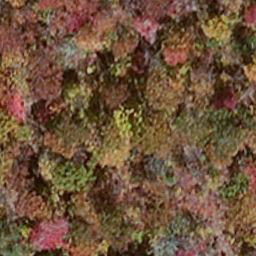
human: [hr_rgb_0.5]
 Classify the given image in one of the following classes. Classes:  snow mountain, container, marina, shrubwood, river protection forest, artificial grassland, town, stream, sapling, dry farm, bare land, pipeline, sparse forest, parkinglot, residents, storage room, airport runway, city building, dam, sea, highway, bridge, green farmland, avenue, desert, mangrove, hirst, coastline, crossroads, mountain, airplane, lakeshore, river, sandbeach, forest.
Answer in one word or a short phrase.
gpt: mangrove